Question: Anyone know how to remove or supress the enoying dialog boxes when developing xPages
If you are just making small xpages application you might not see these very often, but the more complex your xPages get you see these all the time. specially when you navigate your xpage using the outline view or during build
I click the x several times every day to get rid of it, Not sure if the operation quits when I click the x or if it continues in the background.
I would like a setting to get rid of it once and for all

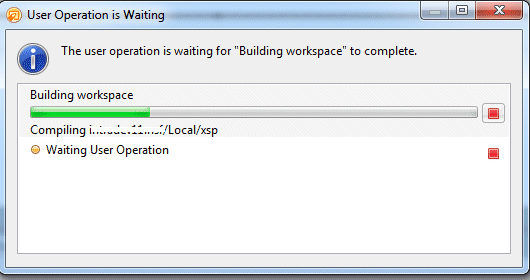
Answer: Well, in your designer, you should disable Build automatically in the Project menu. This will remove the constant build, but also means that you have to build manually, when needed.
You could also take a look at Nathan T. Freeman's post on the matter @ <URL>